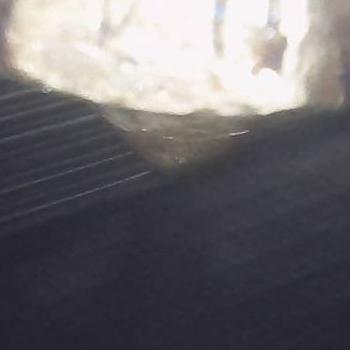
Flow rate: 70%